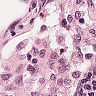
Metastatic tissue present: no